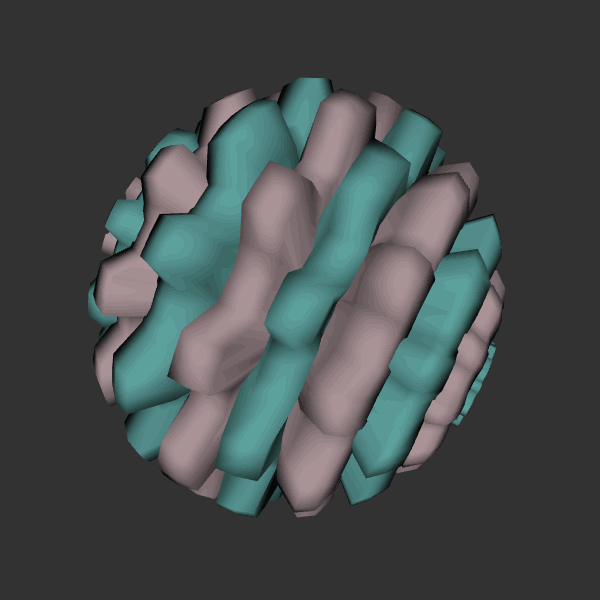
Background: dark